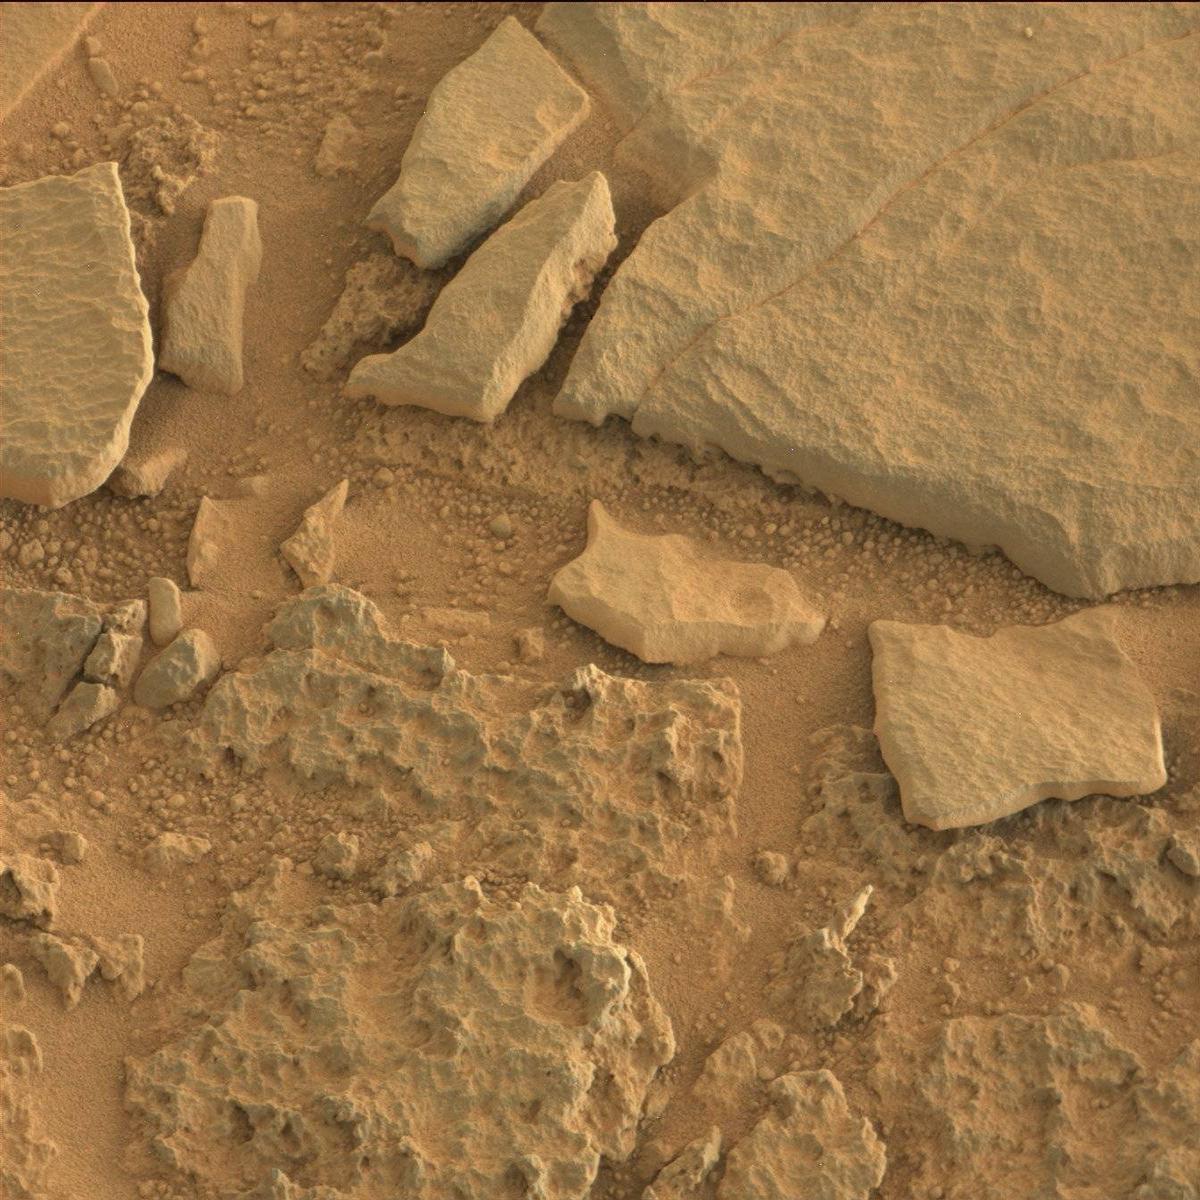
Terrain classes present: Bedrock, Rock, Sand / Soil